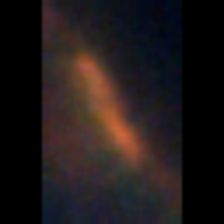
Taxon: Pennate
Group: Diatoms